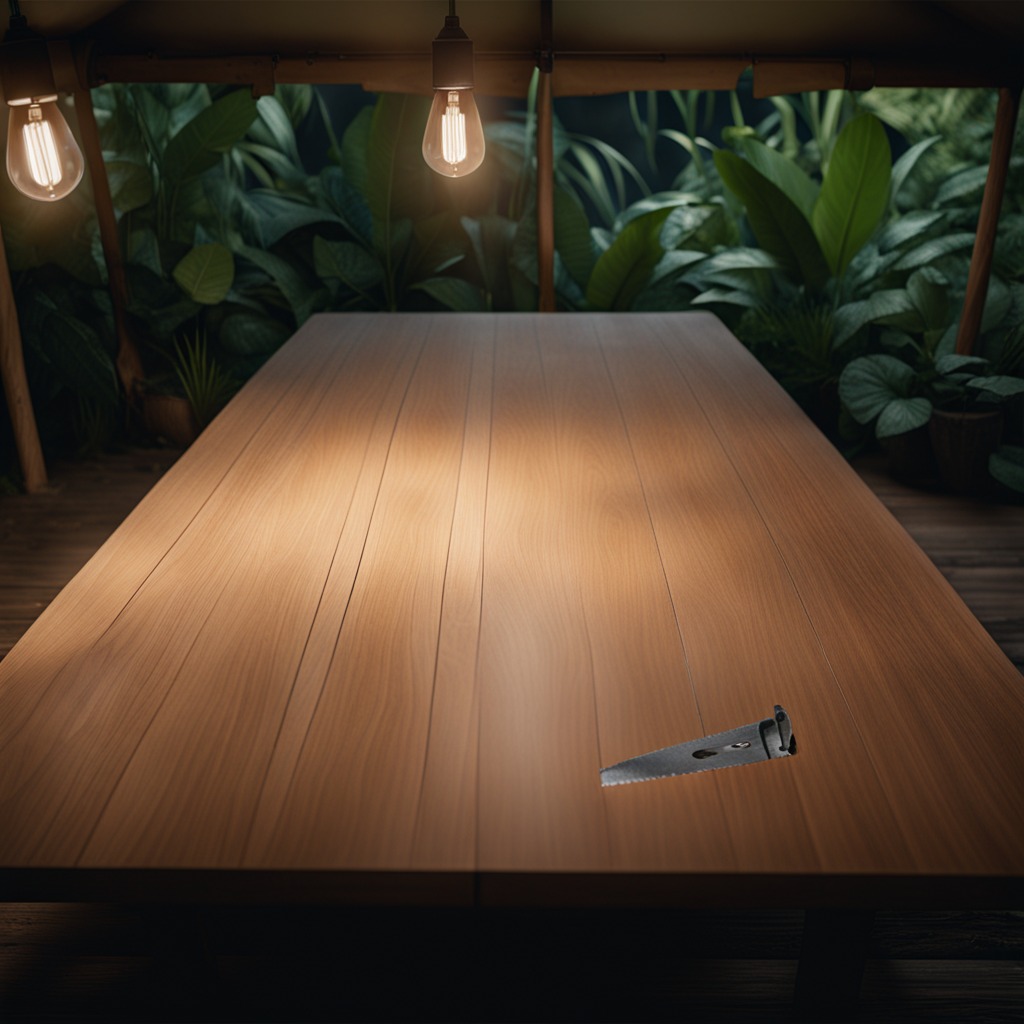
A metal saw is lying on the wooden table.